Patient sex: M
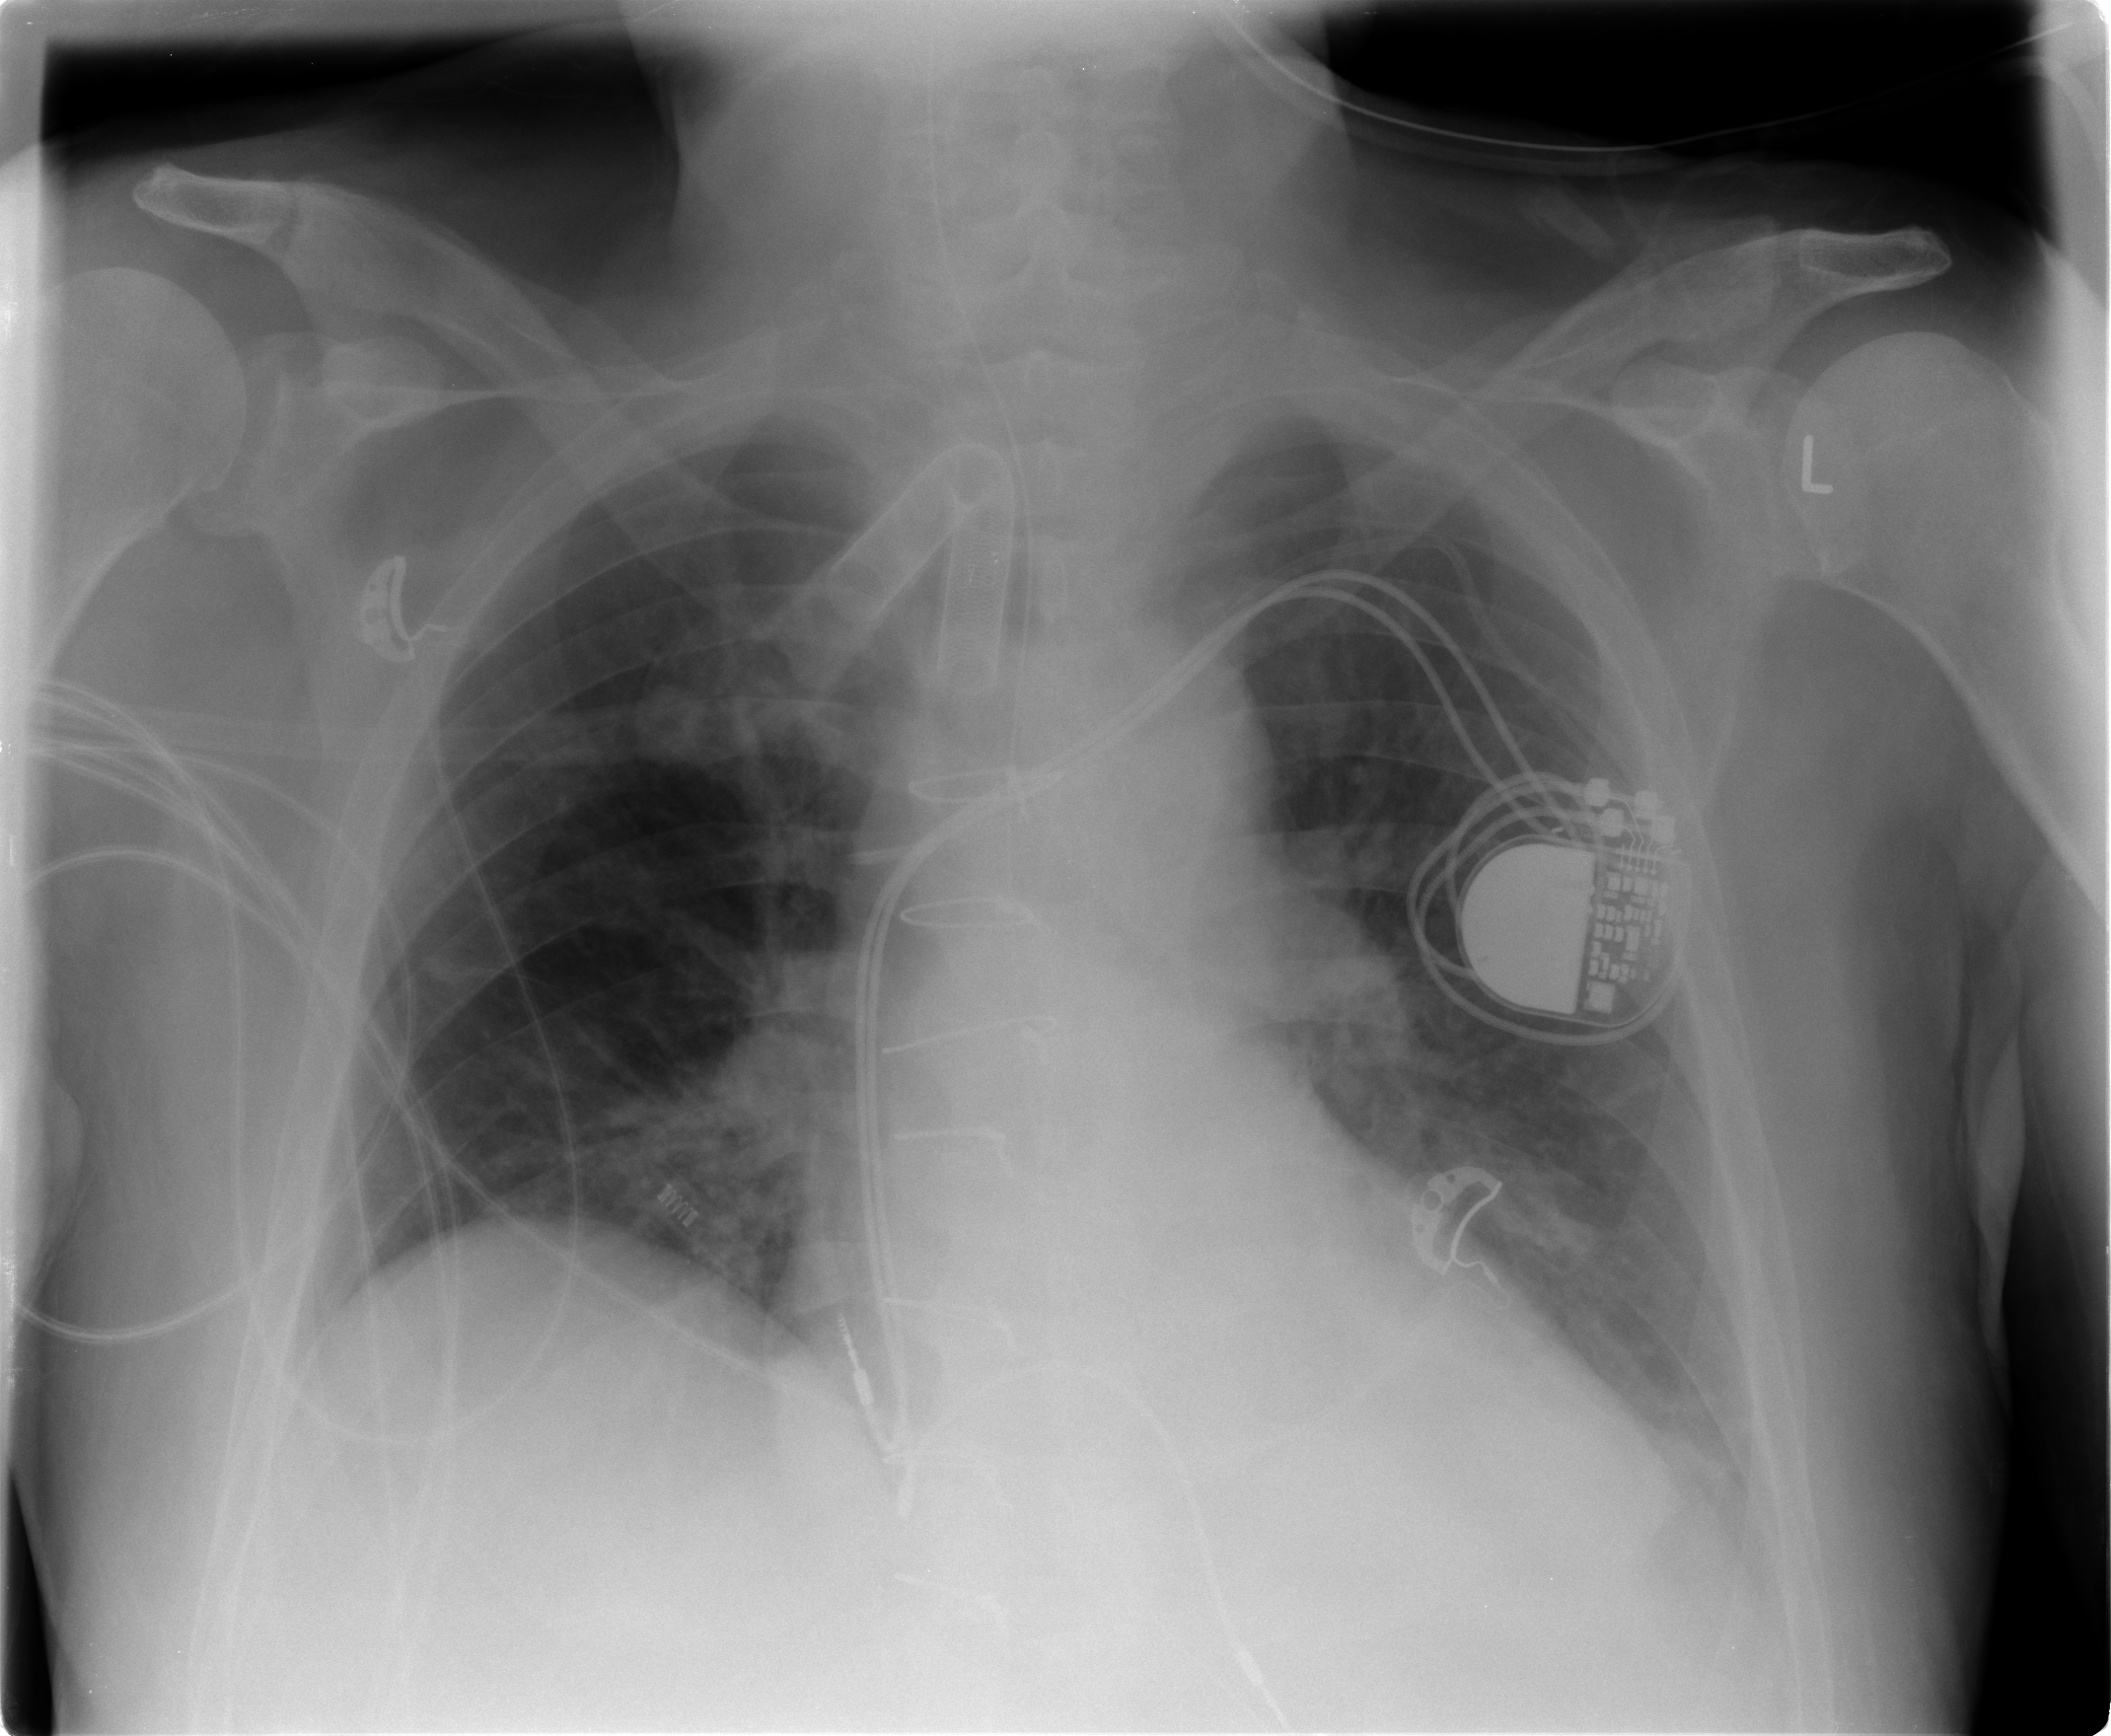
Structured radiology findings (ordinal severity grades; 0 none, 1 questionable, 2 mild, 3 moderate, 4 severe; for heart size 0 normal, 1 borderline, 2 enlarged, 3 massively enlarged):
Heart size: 2
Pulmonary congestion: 2
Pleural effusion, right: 0
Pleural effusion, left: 0
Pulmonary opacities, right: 1
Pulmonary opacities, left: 1
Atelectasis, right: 2
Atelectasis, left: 2